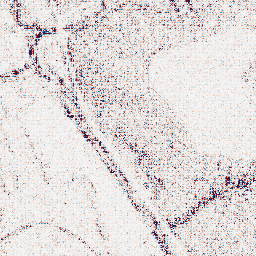
Category: wavelet
Decomposition family: wavelet_dwt
Decomposition parameters: wavelet: sym4
level: 1
Upsampling method: area
Upsampling parameters: scale: 2
Upsampling scale: 2